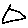
Label: triangle